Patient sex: F
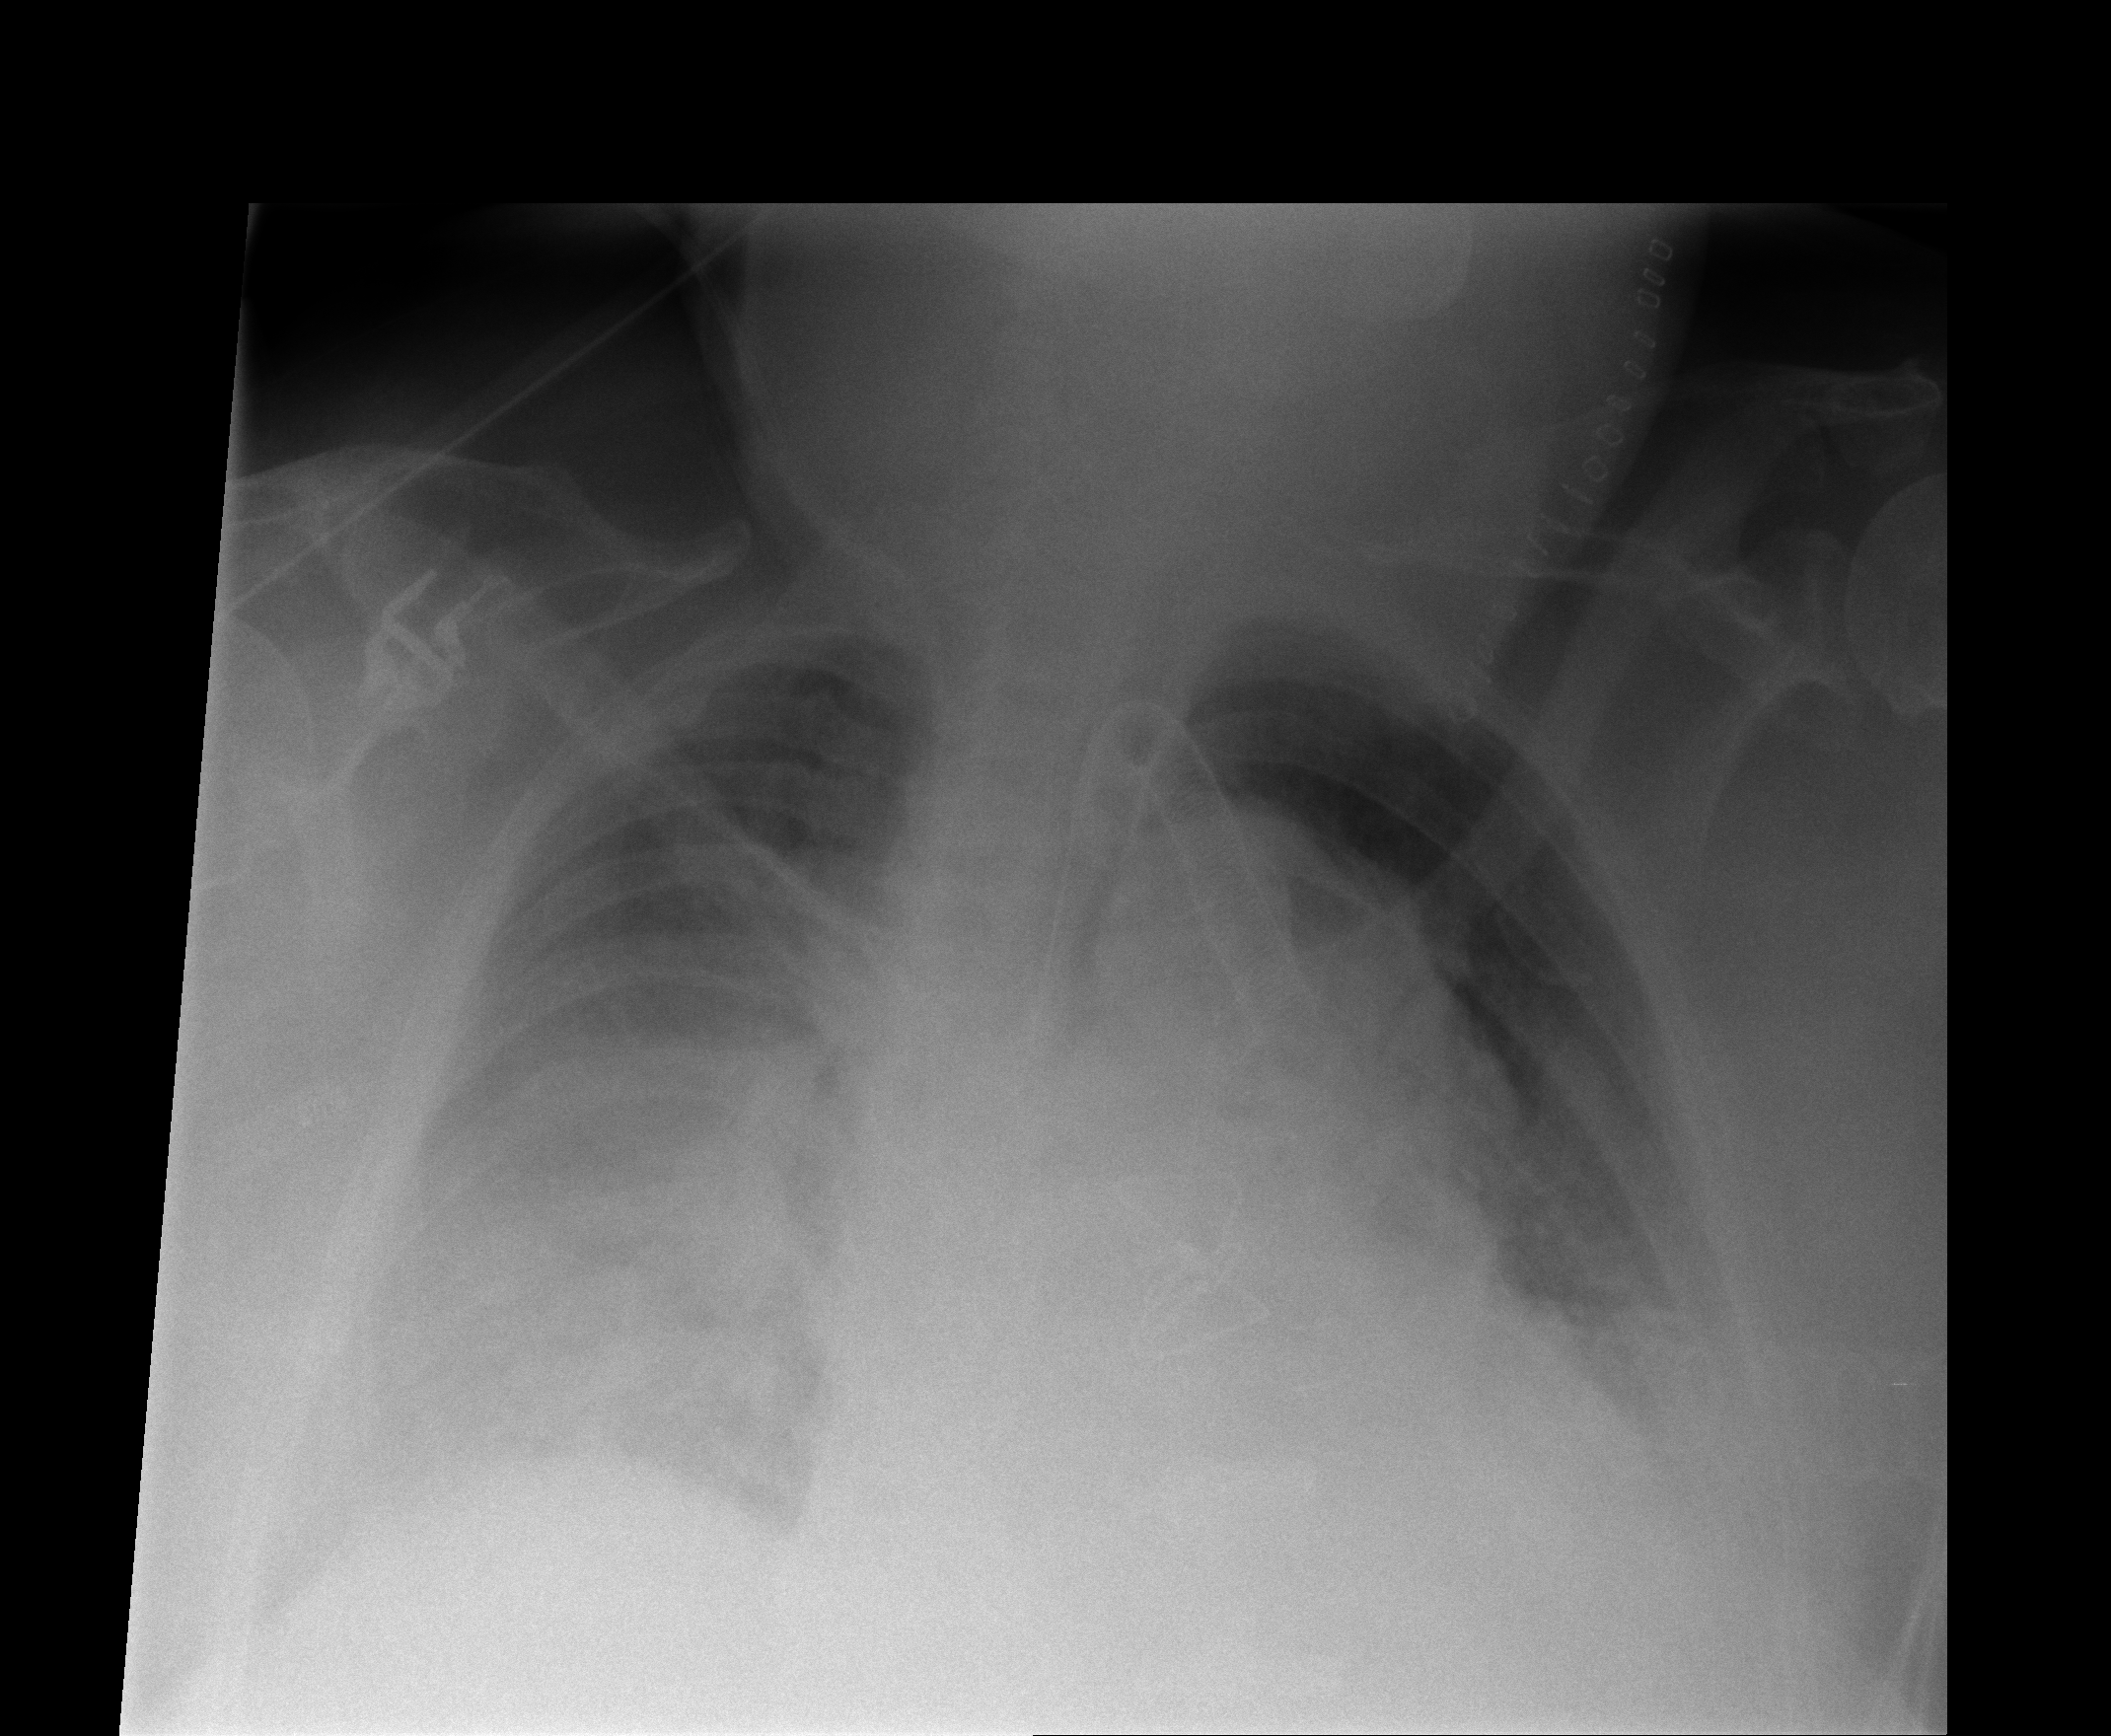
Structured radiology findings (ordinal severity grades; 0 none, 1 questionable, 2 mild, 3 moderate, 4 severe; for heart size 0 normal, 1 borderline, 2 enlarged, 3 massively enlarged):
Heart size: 2
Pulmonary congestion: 2
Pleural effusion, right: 2
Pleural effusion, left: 2
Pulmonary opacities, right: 0
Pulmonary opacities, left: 1
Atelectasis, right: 2
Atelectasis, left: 3